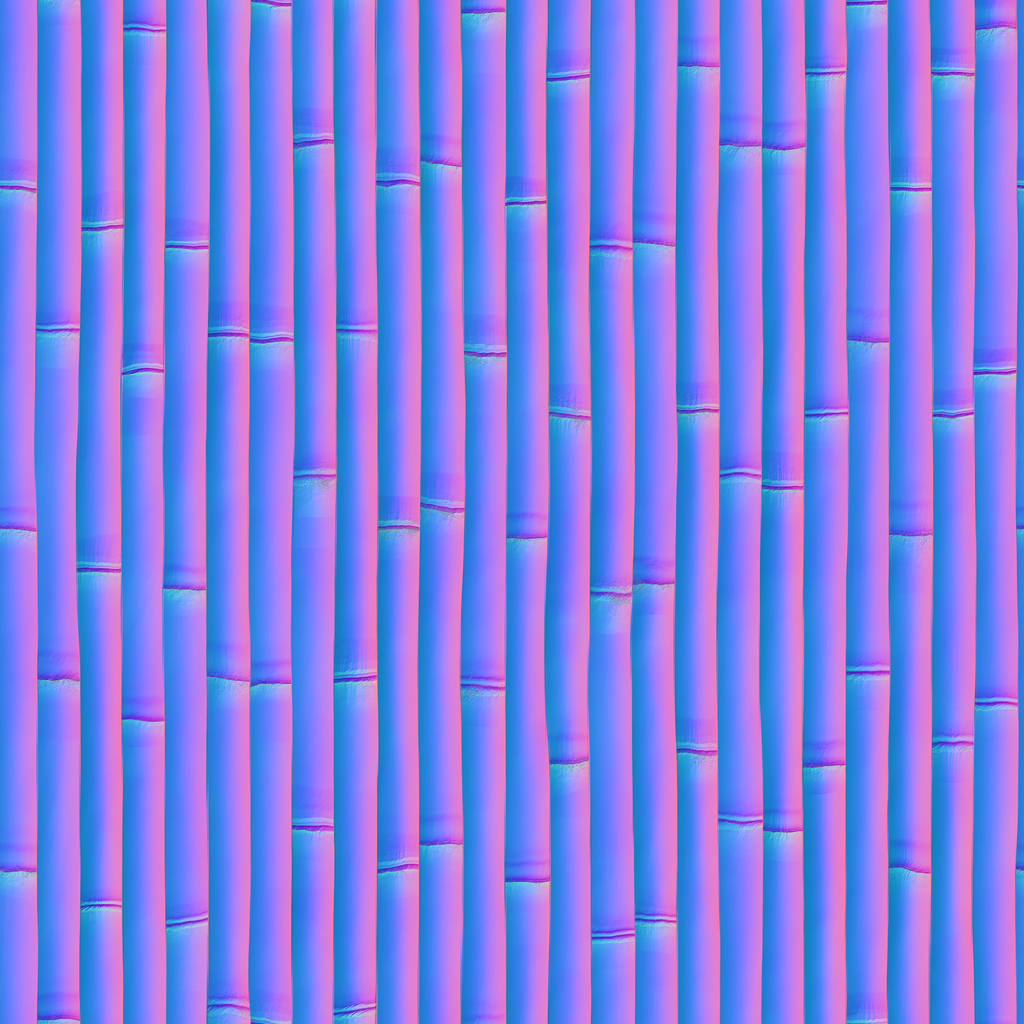
Texture map type: NormalDX